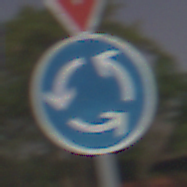
Verkehrszeichen: Kreisverkehr
Zusatzzeichen oben: VorfahrtGewaehren
Umgebung: Outdoor, Nature
Tageszeit: Night
Wetter: Clear
Licht: Natural
Jahreszeit: NotSpecified
Kontrast: HighContrast